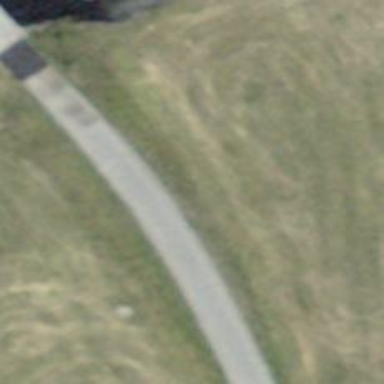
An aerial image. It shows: Unclassified road with paved surface.